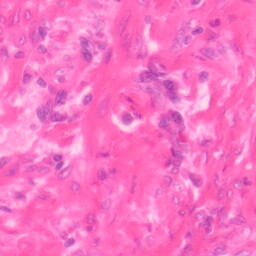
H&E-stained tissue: Colon